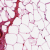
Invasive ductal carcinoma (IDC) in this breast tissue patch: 0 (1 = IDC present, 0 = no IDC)